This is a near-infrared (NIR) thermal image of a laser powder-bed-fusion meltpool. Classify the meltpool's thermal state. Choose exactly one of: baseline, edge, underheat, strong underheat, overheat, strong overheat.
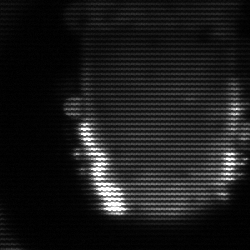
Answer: baseline